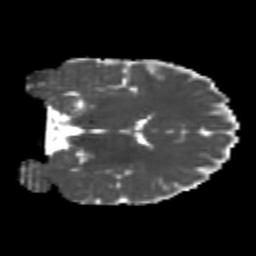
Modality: MD
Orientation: coronal
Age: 20
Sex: male
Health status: healthy
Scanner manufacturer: philips
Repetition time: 7.476 s
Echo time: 0.08753 s